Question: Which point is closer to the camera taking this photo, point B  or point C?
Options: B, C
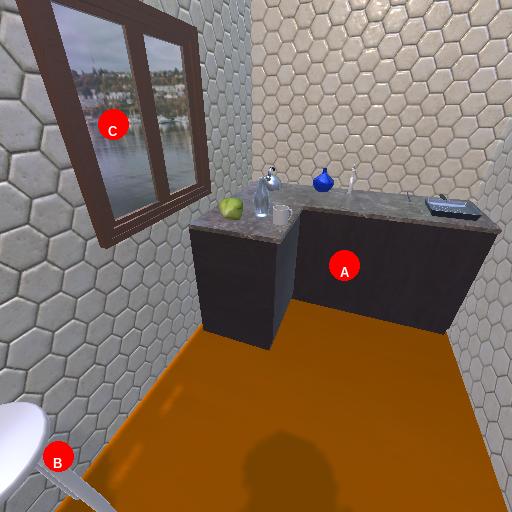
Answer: B